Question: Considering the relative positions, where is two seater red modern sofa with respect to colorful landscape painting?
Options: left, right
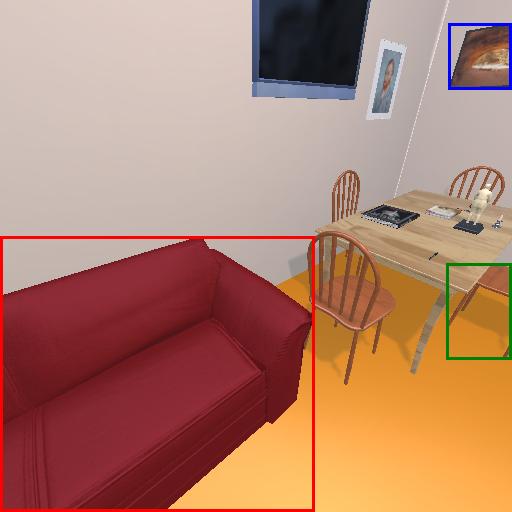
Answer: left